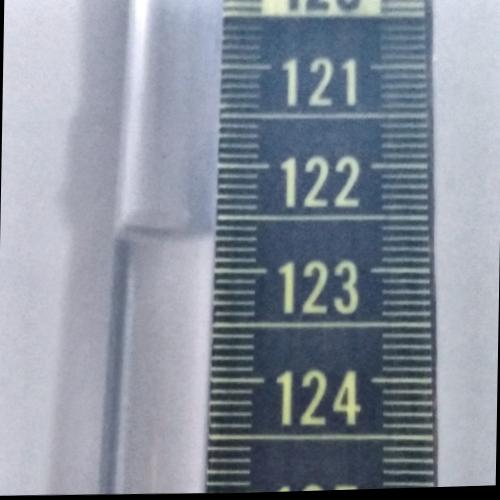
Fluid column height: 122.7 cm